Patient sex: F
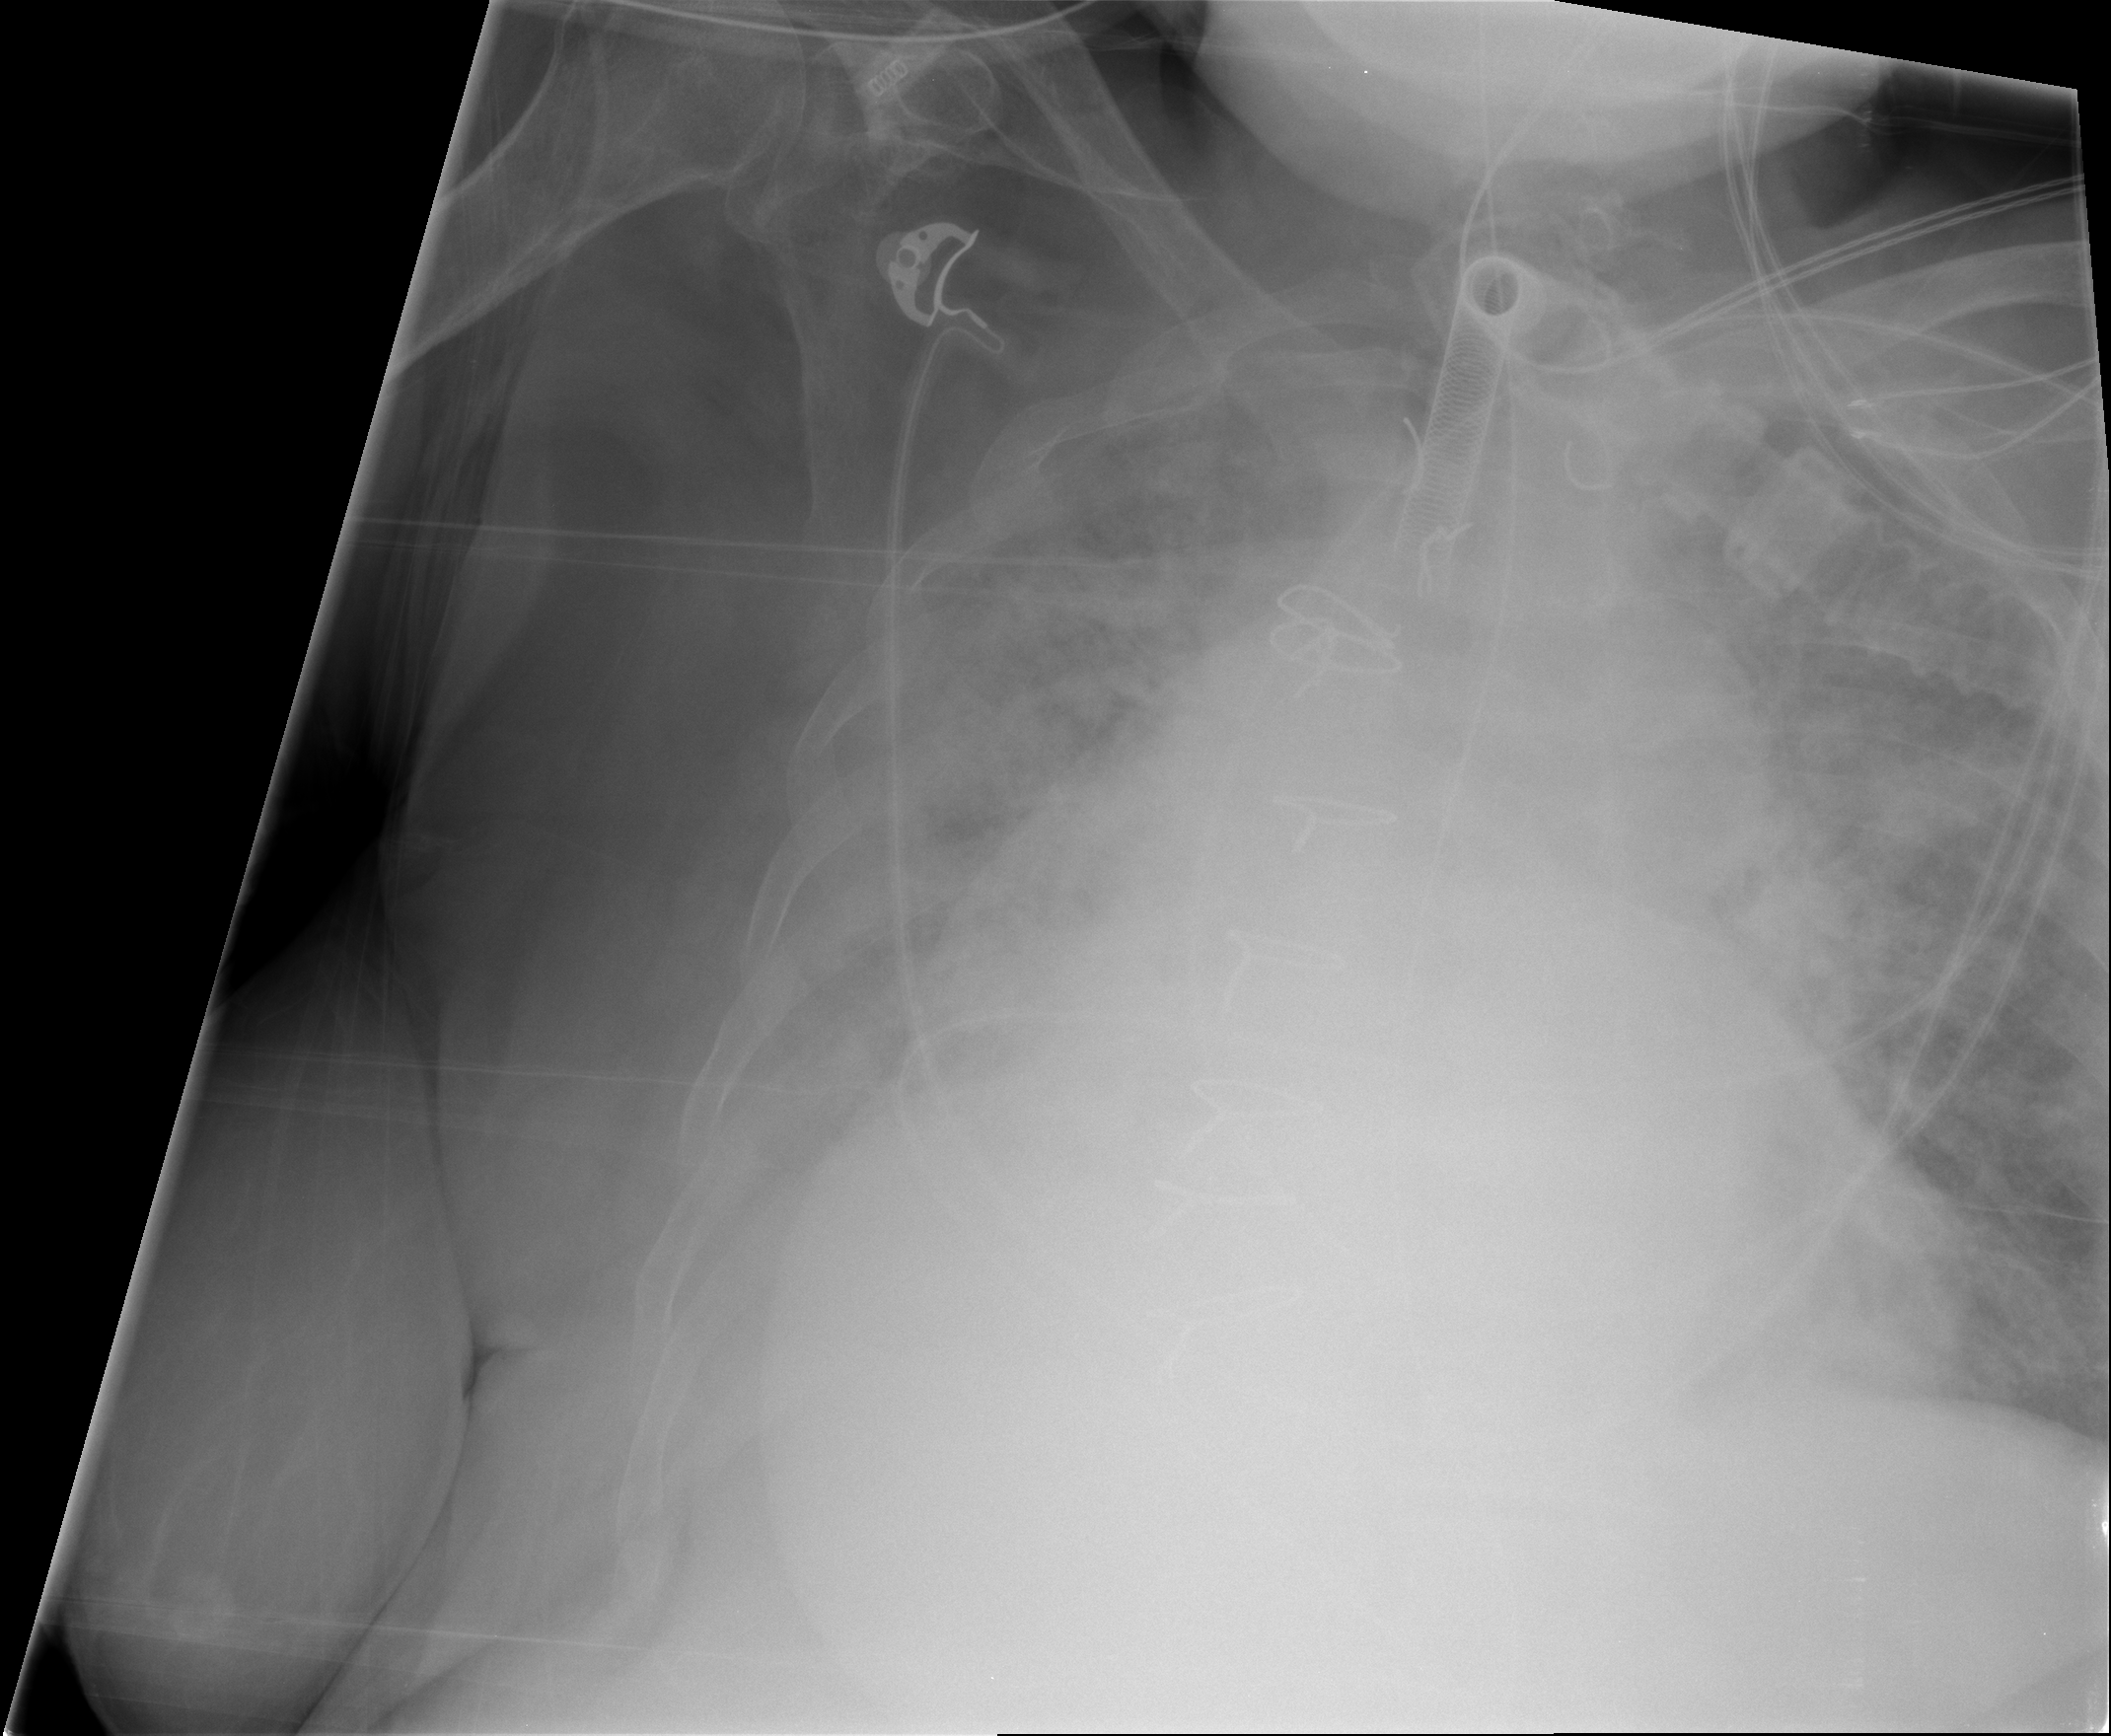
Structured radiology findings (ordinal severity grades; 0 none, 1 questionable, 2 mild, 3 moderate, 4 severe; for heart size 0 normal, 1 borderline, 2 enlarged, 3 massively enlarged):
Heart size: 2
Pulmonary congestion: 3
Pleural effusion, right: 2
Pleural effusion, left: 1
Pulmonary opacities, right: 4
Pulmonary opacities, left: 2
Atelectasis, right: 3
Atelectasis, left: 2